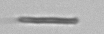
Label: fiber